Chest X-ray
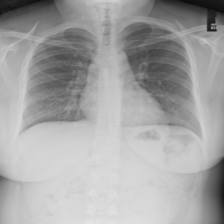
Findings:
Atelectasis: negative
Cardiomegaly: negative
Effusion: negative
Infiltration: negative
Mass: negative
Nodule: negative
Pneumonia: negative
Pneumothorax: negative
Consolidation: negative
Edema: negative
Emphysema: negative
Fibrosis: negative
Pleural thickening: negative
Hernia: negative